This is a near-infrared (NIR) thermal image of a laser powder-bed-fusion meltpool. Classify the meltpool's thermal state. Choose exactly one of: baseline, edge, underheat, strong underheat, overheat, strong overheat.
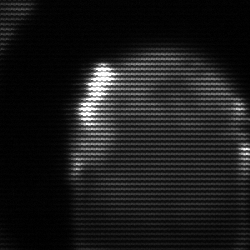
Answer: edge